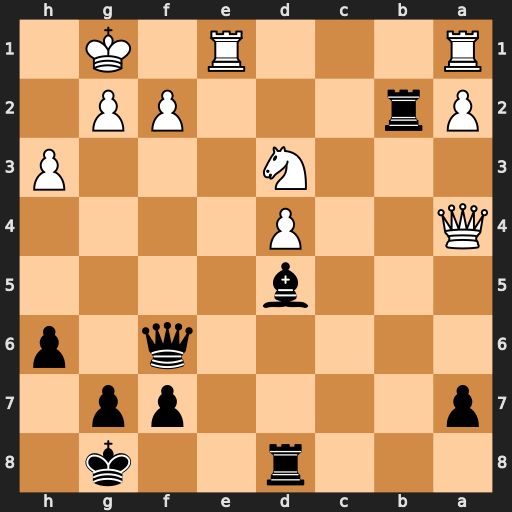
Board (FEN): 3r2k1/p4pp1/5q1p/3b4/Q2P4/3N3P/Pr3PP1/R3R1K1
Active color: b
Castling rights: -
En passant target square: -
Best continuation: Bxg2 Kxg2 Qg6+ Kh1 Qxd3